Question: Hi I'm using Kinesis to handle data streaming.
I can successfully send data to Kinesis and pull data from Kinesis, everything is good.
However, when I check the "monitoring" of Kinesis, I see no data for write throughput, but there are data for total incoming request (in attached screenshot). Since i can successfully pull data from Kinesis, I assume there must be some writing throughput, how come no writing throughput in the monitoring?
Or maybe I misunderstand the term "write throughput" and "incoming request"?
Thank you very much.

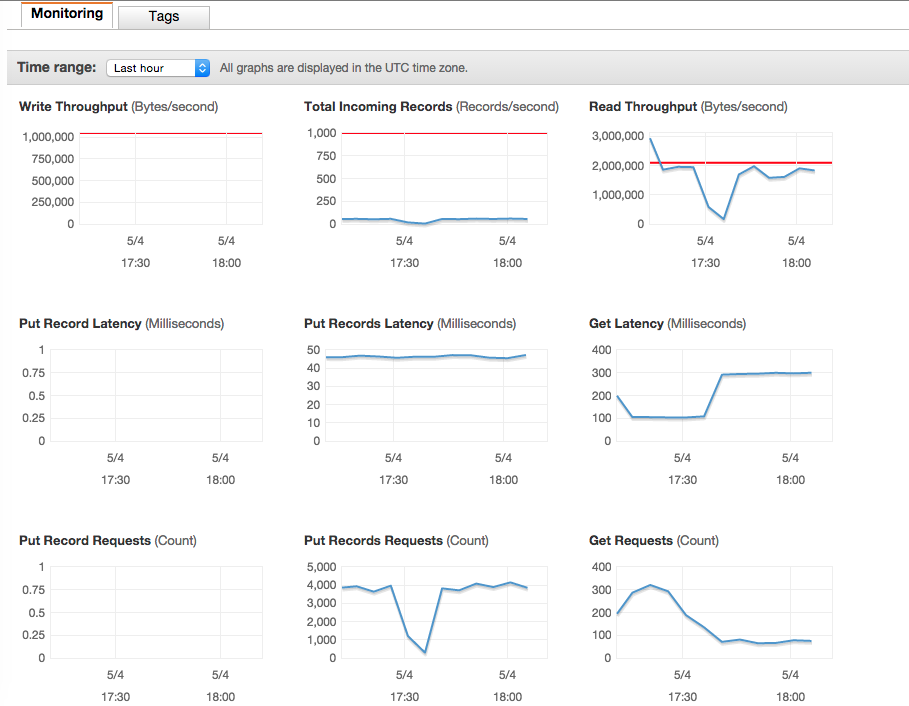
Answer: I got answer from Ryan of Amazon Kinesis:
> Hi keypointt,This is a known bug in a console. PutRecords throughput is not showing
up correctly in the Write Throughput graph. We are actively addressing
this issue.In the meantime, you can navigate to the CloudWatch console and view
the correct metric "IncomingBytes".Apologies to the inconvenience this has caused.Ryan